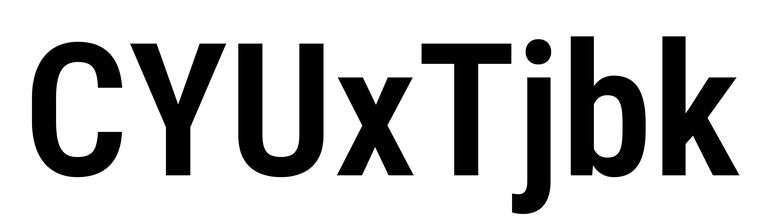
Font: Roboto_Condensed_SemiBold